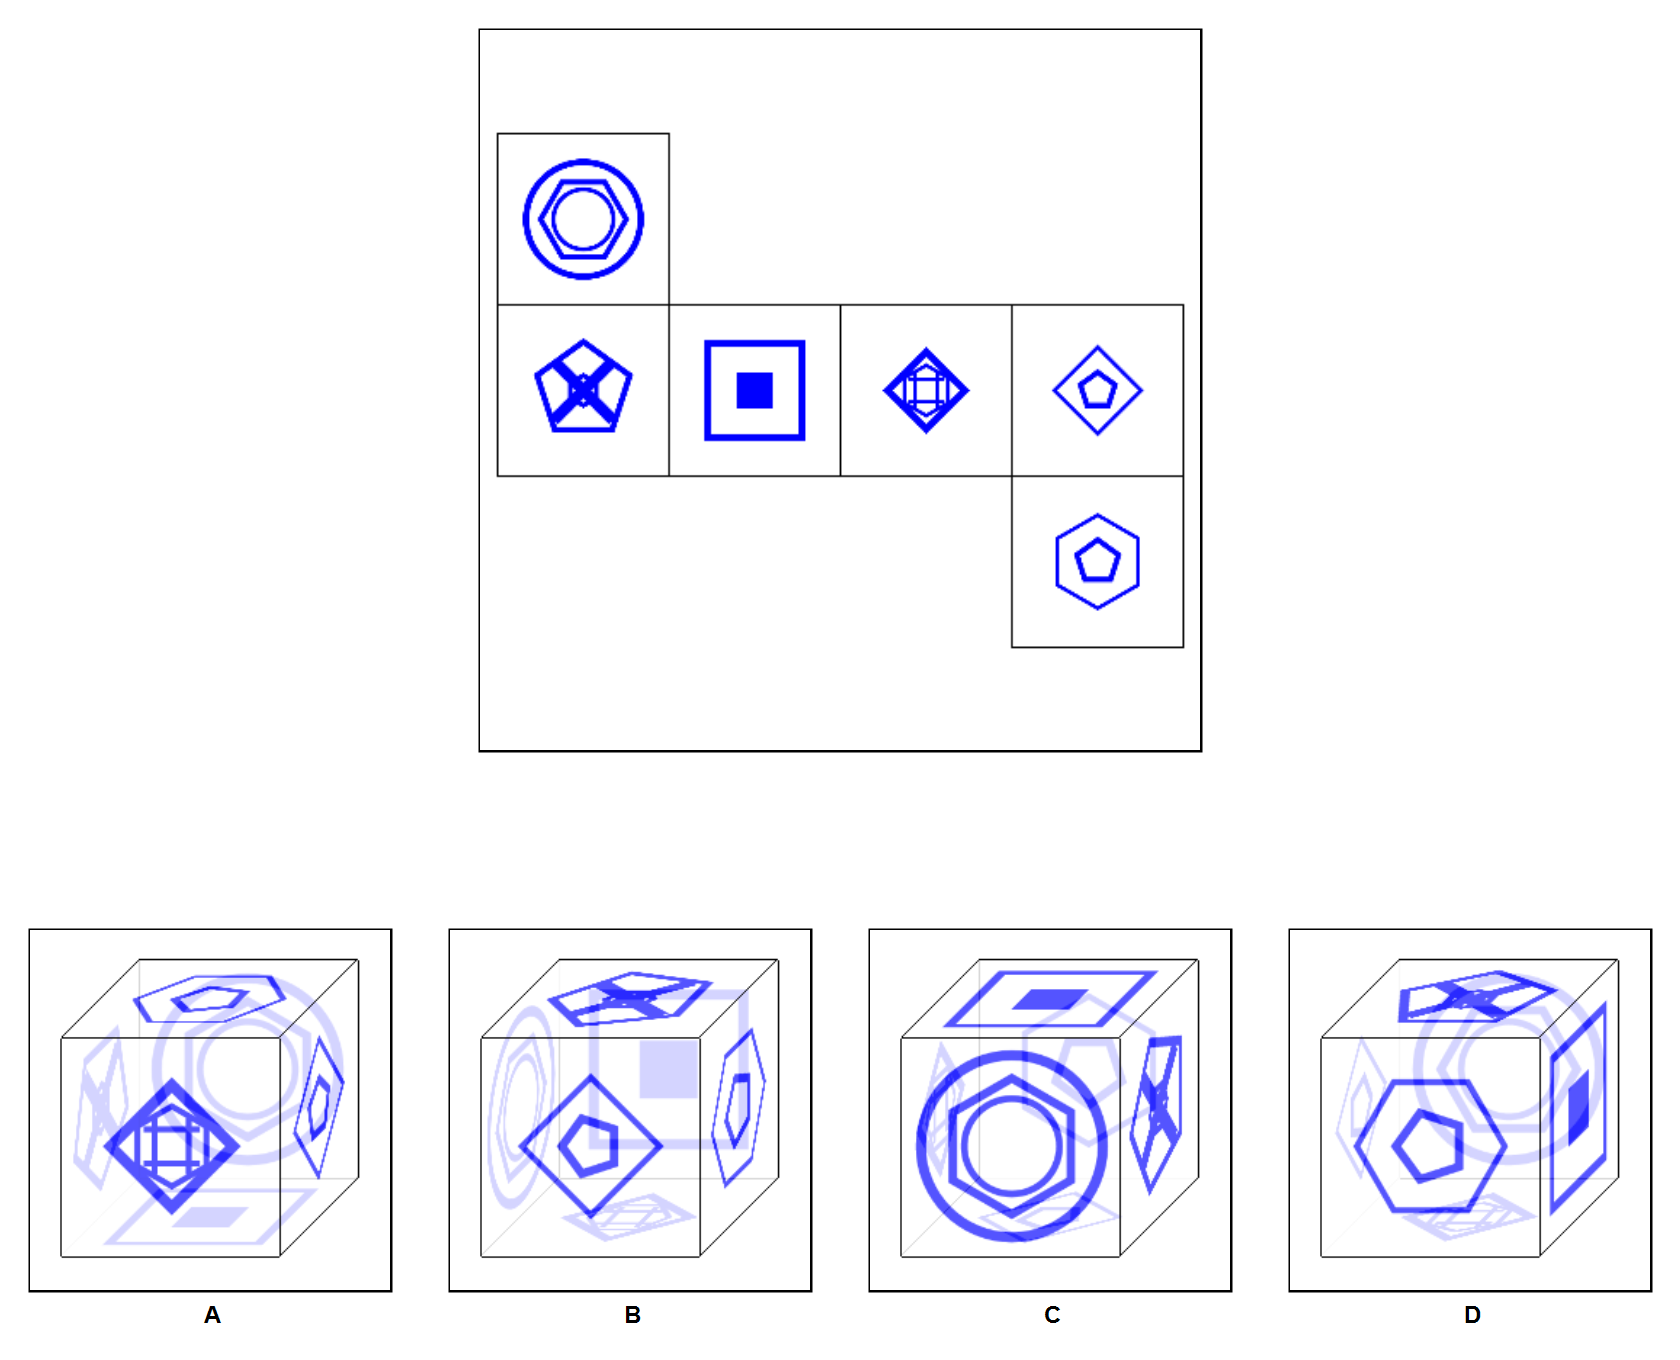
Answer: A